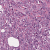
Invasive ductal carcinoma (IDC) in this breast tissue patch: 1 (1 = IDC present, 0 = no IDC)